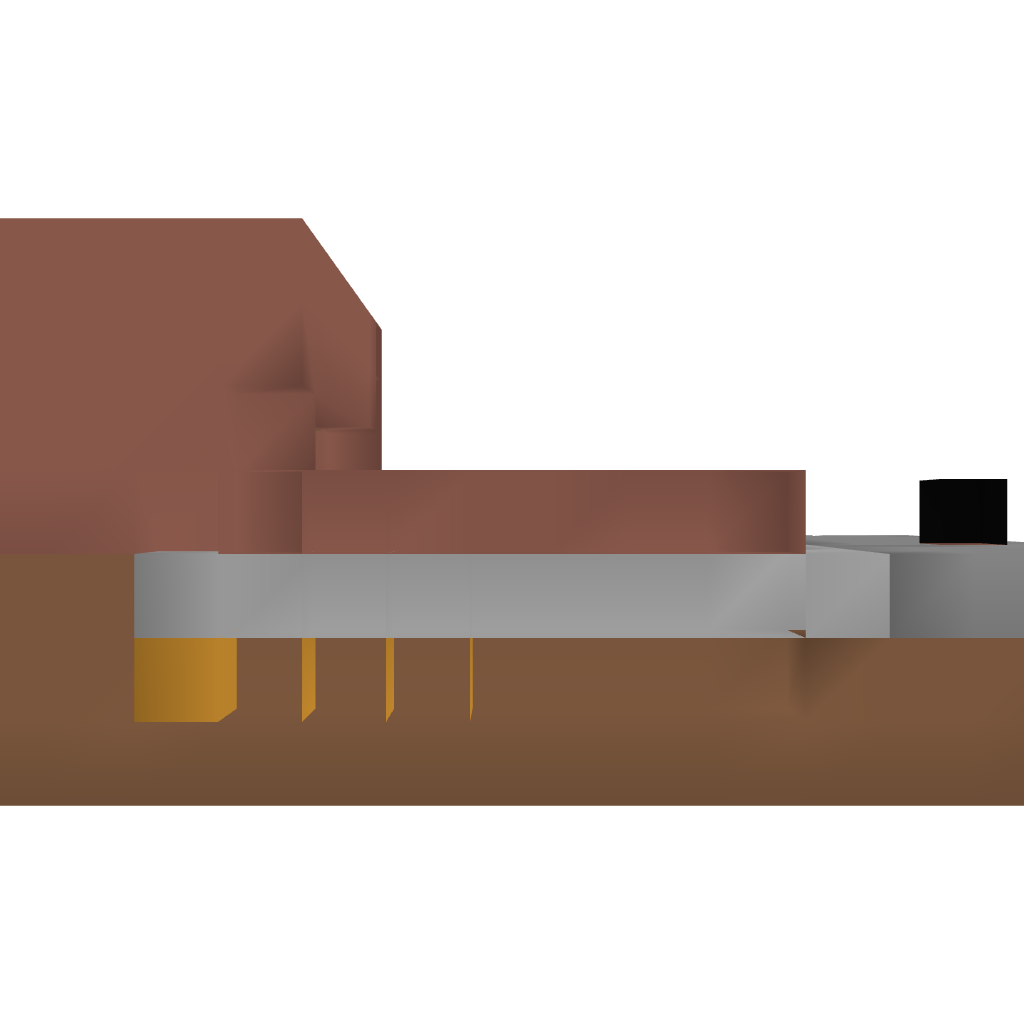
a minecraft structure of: Wheat farm